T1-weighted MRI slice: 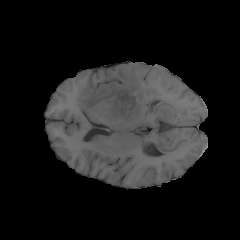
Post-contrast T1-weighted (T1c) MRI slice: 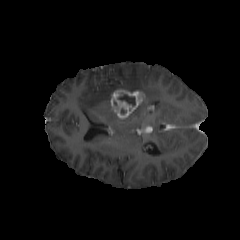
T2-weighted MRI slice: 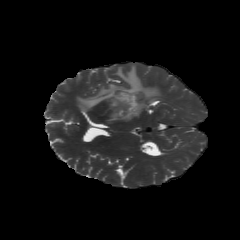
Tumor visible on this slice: yes